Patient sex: F
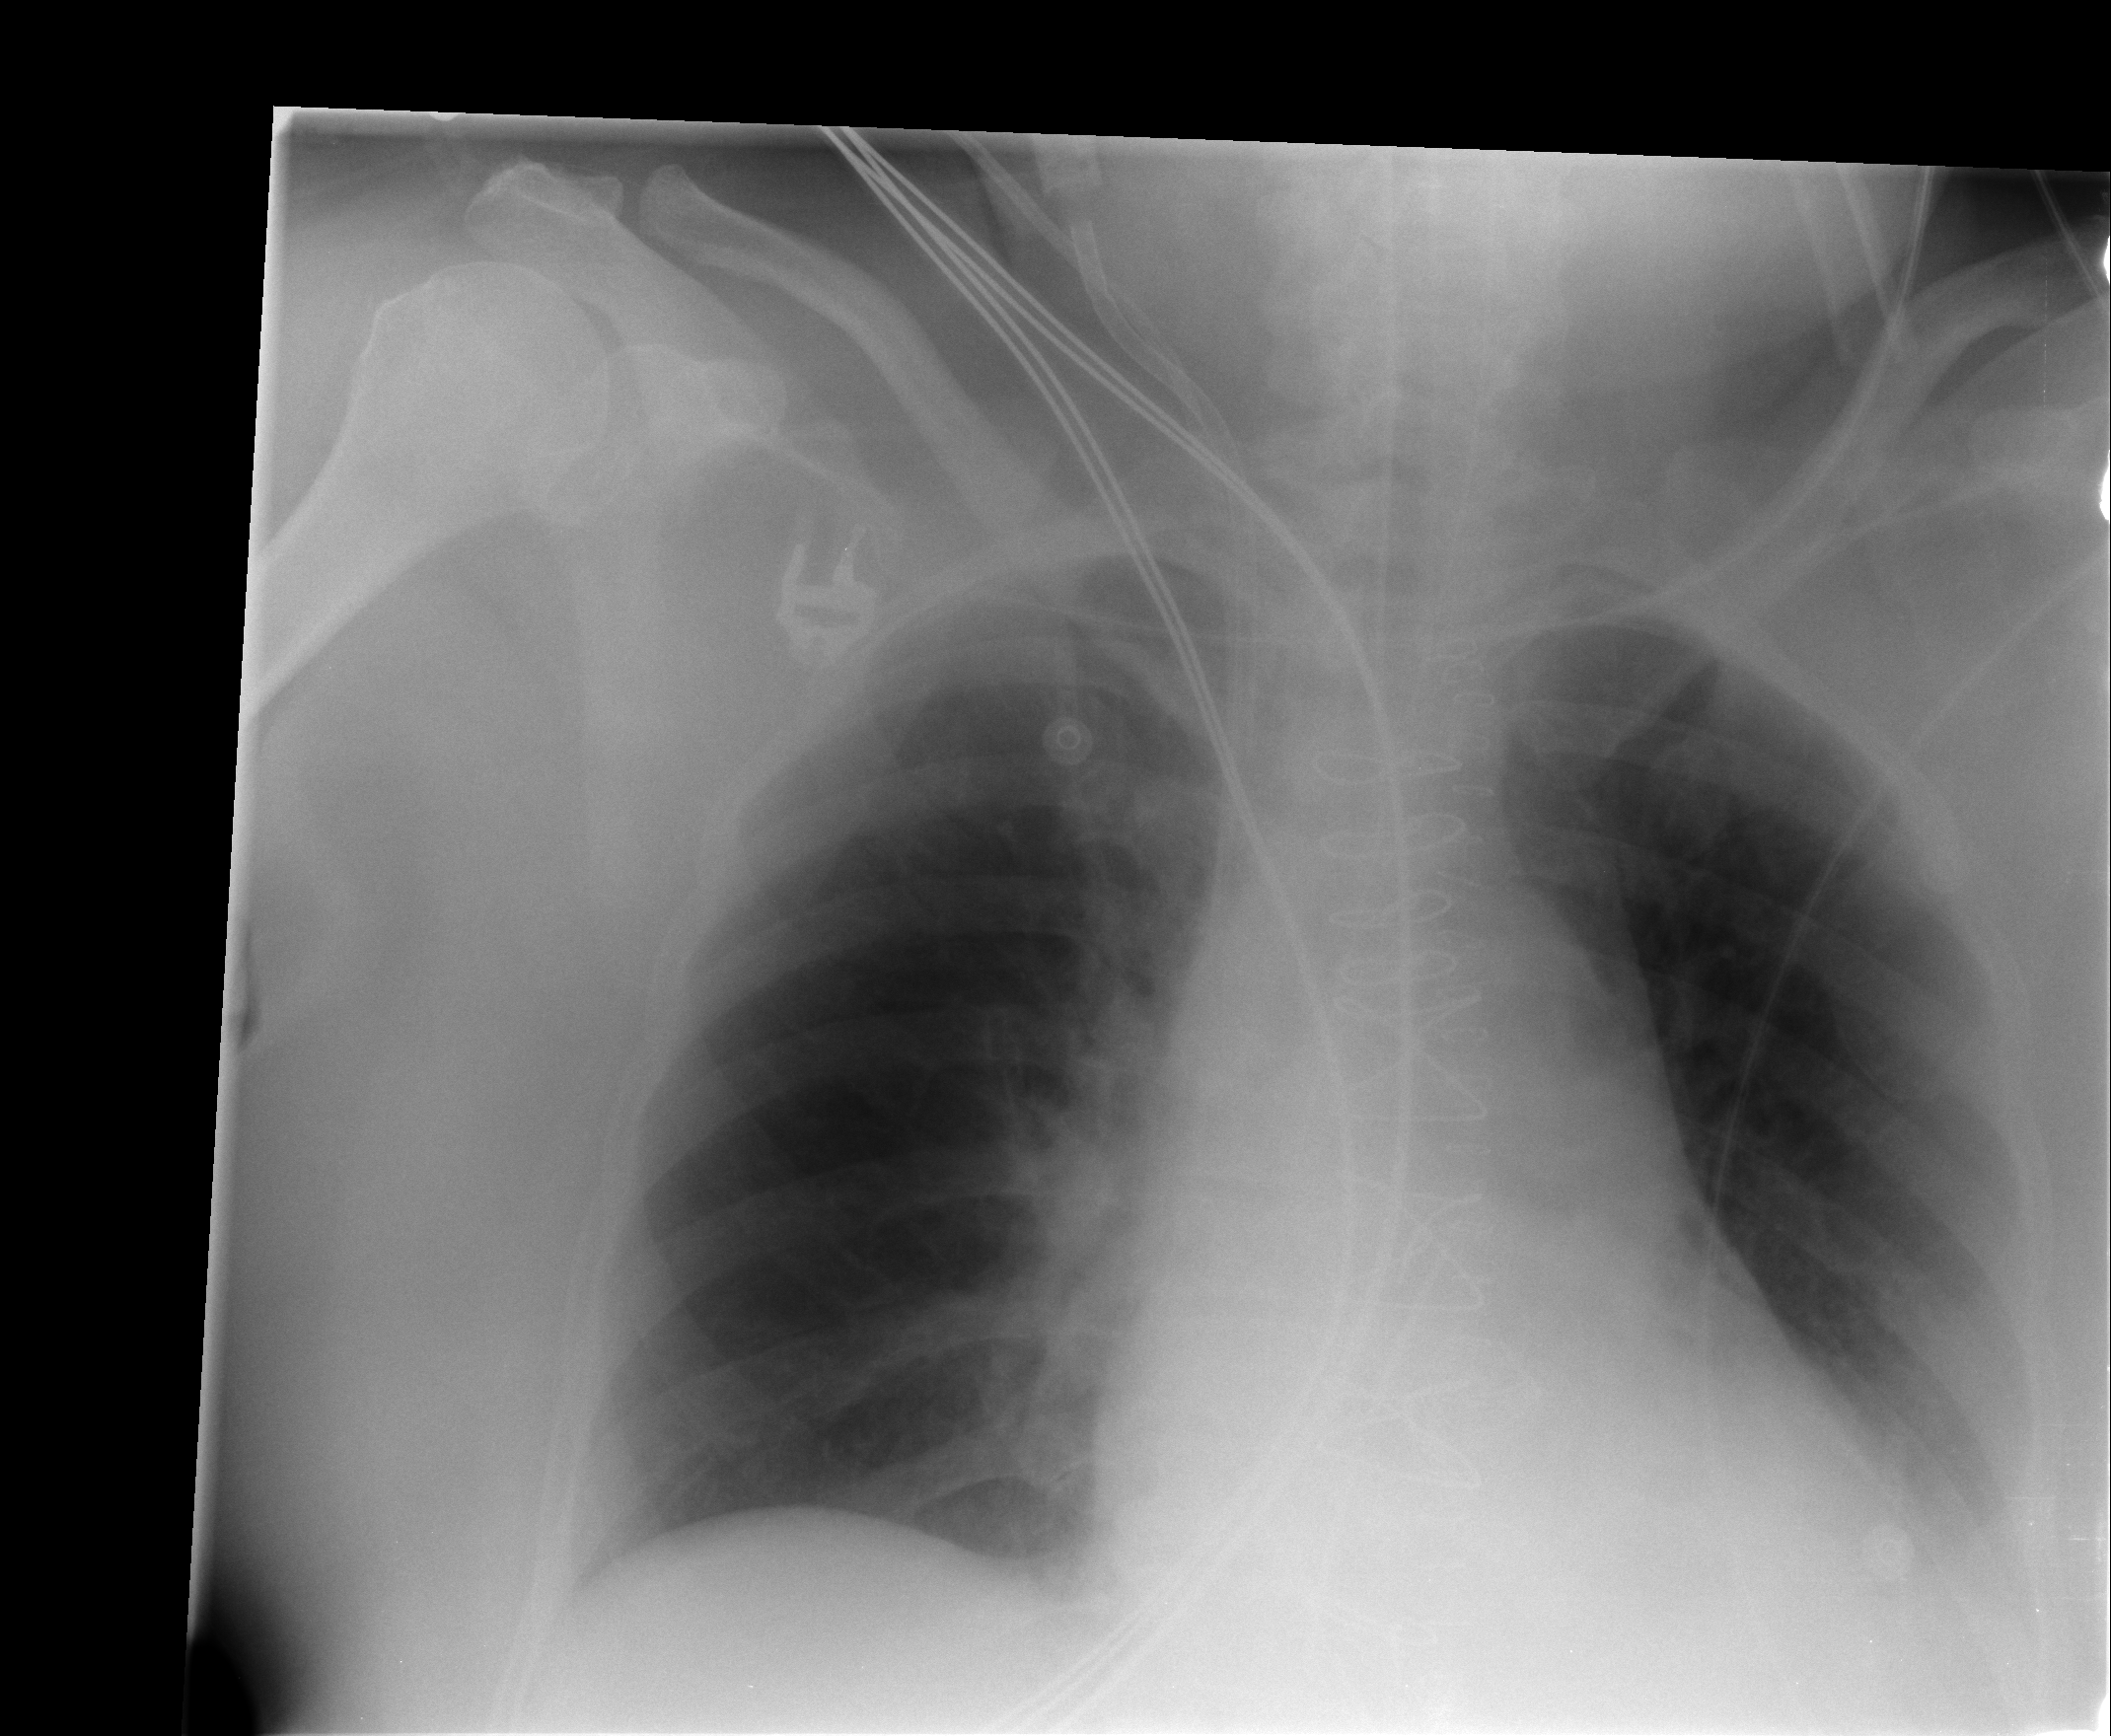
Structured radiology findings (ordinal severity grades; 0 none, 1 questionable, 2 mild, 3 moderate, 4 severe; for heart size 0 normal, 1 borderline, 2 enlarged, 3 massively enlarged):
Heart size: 2
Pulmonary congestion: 2
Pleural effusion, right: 0
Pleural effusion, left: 2
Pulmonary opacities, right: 0
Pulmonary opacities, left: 0
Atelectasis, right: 0
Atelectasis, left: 2